Field crop: maize
Growth stage: 2
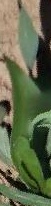
Species: maize